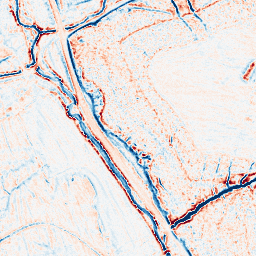
Category: edge_preserving
Decomposition family: bilateral
Decomposition parameters: d: 9
sigma_color: 25
sigma_space: 25
Upsampling method: cubic_catmull_rom
Upsampling parameters: scale: 8
Upsampling scale: 8